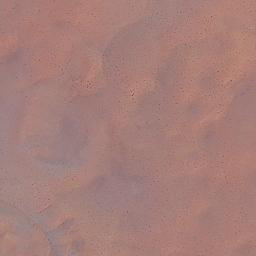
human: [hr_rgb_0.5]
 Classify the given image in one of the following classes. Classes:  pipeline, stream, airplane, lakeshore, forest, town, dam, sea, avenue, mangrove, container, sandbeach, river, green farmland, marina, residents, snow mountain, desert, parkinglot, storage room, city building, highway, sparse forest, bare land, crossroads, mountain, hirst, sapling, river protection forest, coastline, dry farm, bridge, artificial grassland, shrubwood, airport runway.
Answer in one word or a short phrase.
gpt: desert